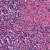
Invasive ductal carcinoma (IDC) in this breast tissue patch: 1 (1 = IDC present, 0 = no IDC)